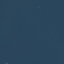
Label: SeaLake